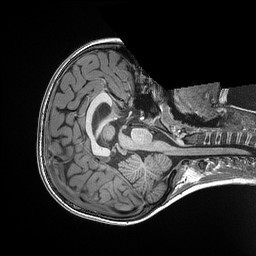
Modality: T1w
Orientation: axial
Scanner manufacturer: siemens
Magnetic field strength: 3 T
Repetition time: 2.3 s
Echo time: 0.00298 s